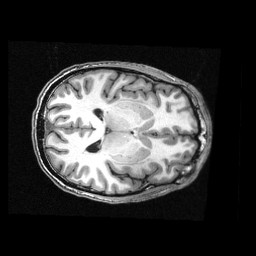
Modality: T1w
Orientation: axial
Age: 22
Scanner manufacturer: siemens
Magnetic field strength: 3 T
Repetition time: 2.3 s
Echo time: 0.00336 s